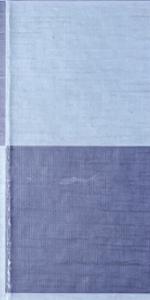
Label: Empty